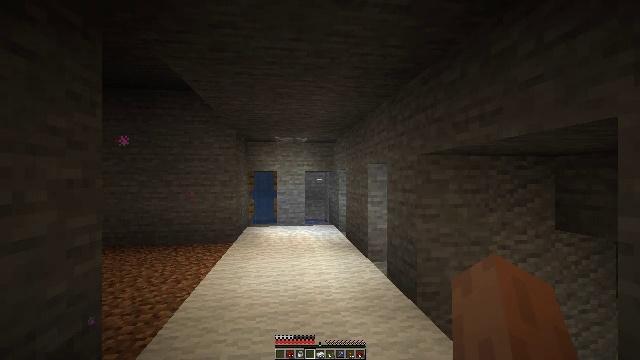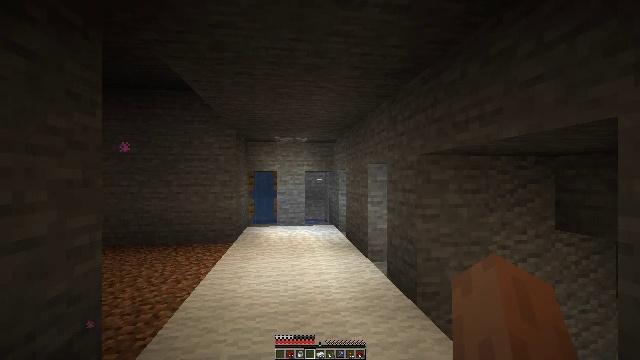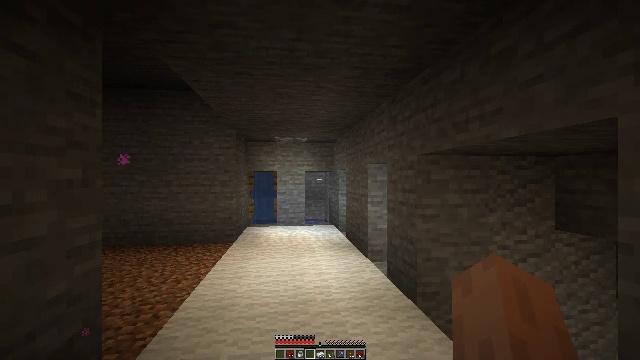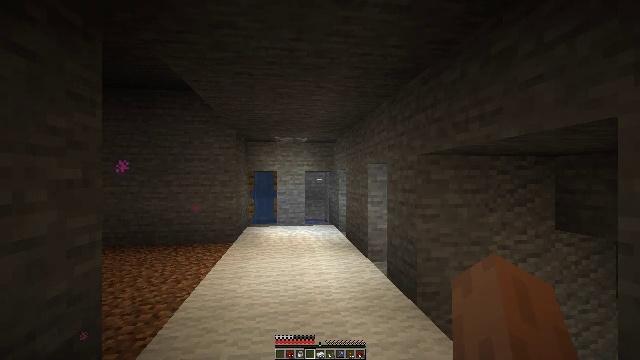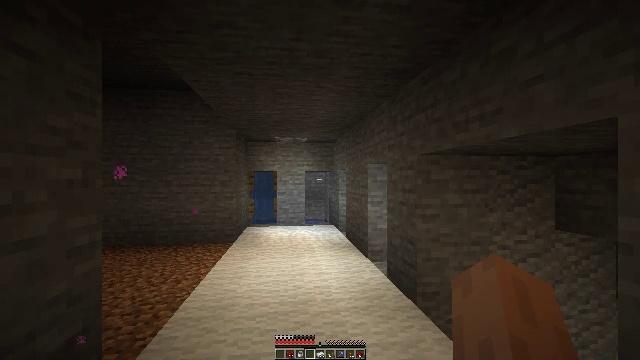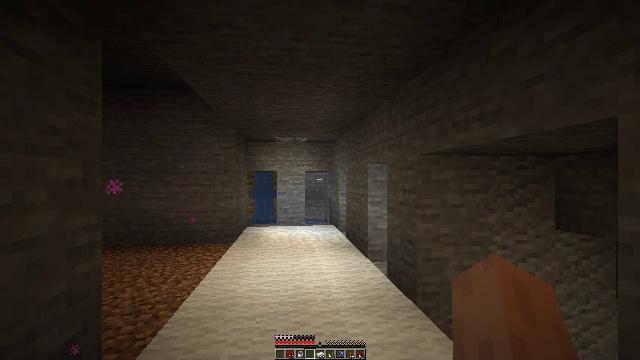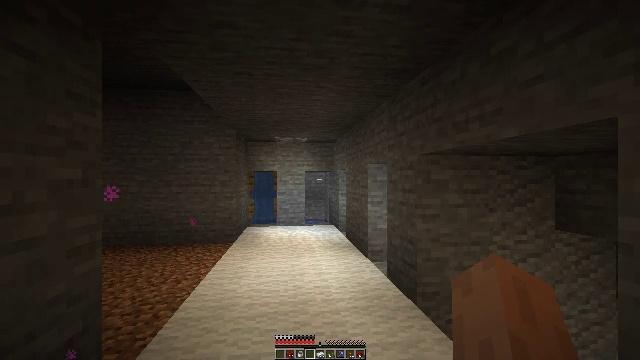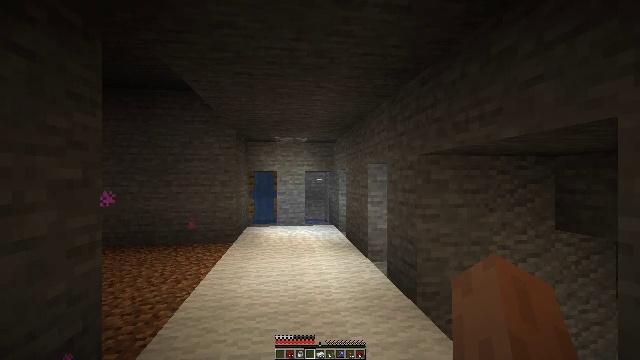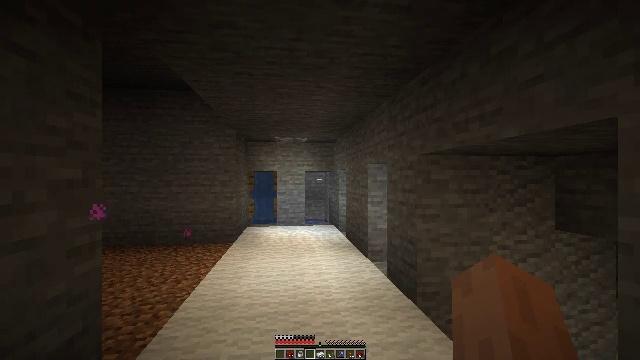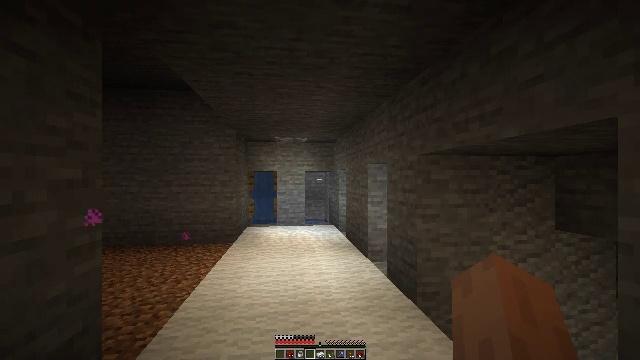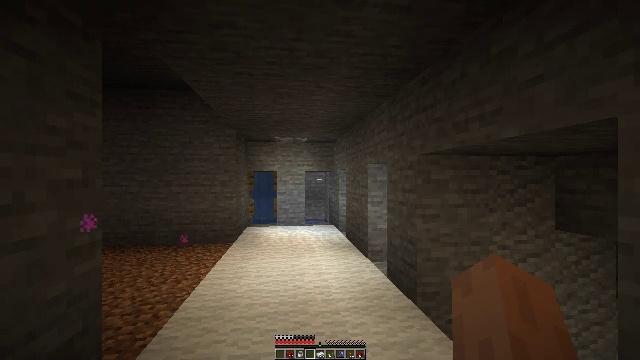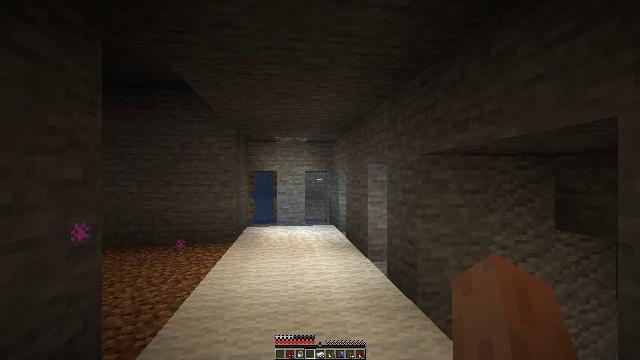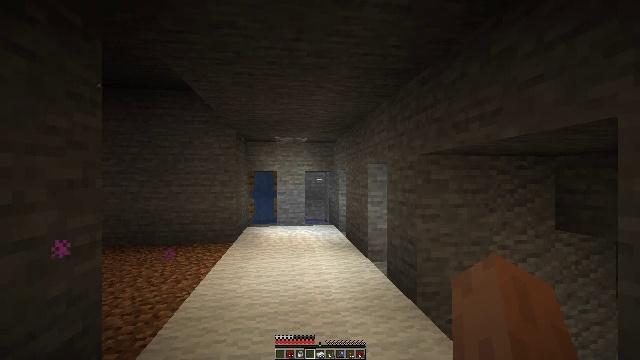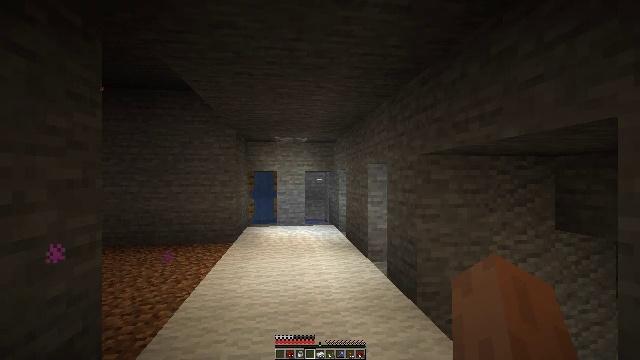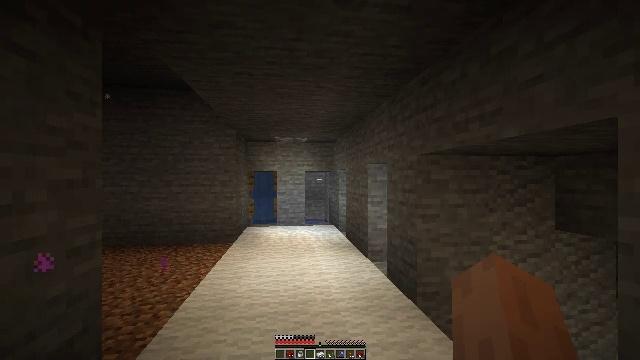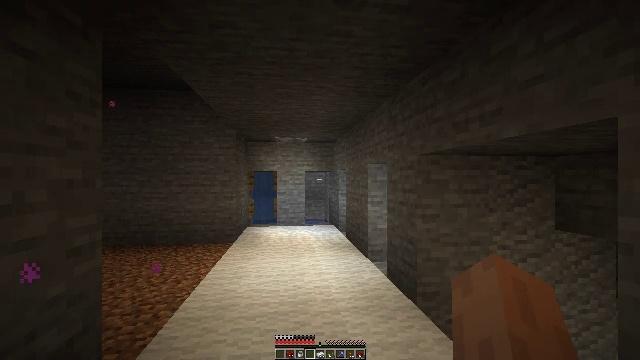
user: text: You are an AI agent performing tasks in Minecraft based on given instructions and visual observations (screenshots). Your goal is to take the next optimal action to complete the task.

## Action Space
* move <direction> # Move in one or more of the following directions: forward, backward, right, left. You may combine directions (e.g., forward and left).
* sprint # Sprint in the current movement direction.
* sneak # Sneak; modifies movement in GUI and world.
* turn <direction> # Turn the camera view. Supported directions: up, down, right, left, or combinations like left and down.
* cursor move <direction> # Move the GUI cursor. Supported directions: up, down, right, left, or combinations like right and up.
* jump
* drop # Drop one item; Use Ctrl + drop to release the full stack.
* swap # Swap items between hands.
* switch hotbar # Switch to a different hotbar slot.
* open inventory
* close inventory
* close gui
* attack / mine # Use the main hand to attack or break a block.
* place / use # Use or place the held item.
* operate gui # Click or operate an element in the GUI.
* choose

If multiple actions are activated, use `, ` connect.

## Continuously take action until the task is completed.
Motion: motion action
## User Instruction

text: Drop an iron ingot.
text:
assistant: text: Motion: no_op
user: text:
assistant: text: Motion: no_op
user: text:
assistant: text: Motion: no_op
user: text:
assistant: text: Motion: no_op
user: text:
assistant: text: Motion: no_op
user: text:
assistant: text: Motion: no_op
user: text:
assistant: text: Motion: no_op
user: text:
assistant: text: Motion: no_op
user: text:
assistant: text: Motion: no_op
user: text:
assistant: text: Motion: no_op
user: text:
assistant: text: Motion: no_op
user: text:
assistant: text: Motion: no_op
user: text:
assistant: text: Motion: no_op
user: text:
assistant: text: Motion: no_op
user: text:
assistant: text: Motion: no_op
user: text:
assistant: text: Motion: no_op
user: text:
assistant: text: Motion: no_op
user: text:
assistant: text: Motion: no_op
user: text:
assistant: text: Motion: no_op
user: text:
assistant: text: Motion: no_op
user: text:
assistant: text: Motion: no_op
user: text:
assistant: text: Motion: no_op
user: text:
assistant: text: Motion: no_op
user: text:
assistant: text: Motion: no_op
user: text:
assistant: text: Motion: no_op
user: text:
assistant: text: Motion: no_op
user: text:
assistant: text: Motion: no_op
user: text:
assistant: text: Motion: no_op
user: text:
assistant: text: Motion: no_op
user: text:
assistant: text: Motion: no_op